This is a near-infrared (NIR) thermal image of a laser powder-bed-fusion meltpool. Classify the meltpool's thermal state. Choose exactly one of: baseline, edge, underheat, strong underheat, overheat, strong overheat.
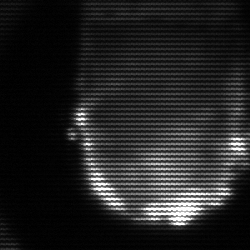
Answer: baseline